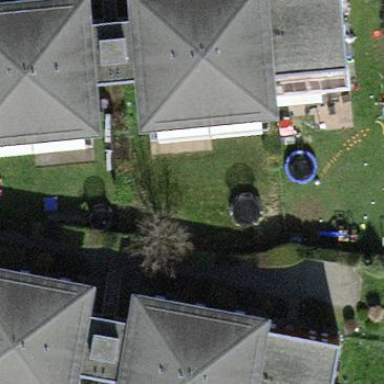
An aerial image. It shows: Residential garden area classified as leisure land.